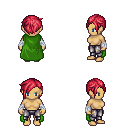
a pixel art fantasy rpg character, female body template, human, tanned skin, green cape, metal pants, ruby red pixie cut hairstyle, white cloth bandages, four views (front, back, left, right), 2x2 character sprite sheet, small pixel art, hard edges, no anti-aliasing